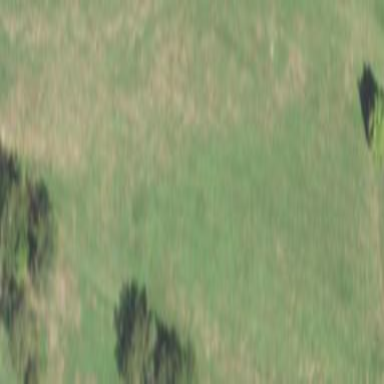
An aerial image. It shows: Grassy area designated as golf fairway.